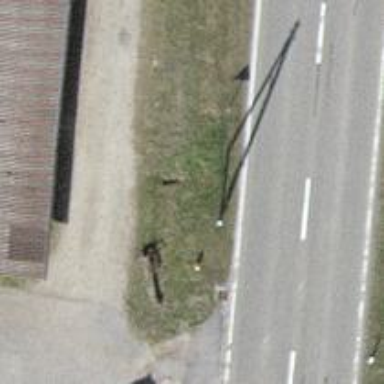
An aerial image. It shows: Guyed termination pole.